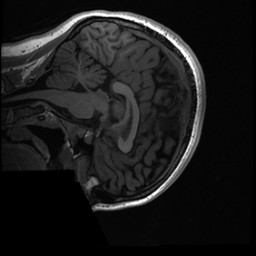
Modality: T1w
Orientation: sagittal
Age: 21
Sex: female